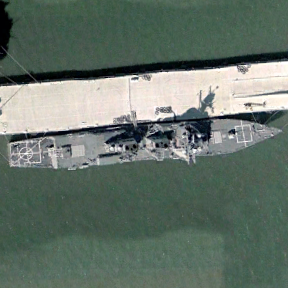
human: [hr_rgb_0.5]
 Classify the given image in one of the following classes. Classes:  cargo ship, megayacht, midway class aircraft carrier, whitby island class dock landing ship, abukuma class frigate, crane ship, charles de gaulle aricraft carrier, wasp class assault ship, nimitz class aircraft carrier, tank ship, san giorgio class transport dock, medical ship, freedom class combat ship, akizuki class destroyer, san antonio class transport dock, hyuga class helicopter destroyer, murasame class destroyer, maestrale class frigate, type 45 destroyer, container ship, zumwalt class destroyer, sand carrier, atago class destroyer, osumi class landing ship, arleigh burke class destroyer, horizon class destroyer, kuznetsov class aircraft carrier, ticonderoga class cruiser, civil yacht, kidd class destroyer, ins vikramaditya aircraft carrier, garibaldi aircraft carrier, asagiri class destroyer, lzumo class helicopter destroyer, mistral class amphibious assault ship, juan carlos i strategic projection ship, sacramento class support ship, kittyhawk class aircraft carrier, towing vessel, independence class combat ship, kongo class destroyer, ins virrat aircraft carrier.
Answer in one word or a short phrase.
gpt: Arleigh Burke class destroyer